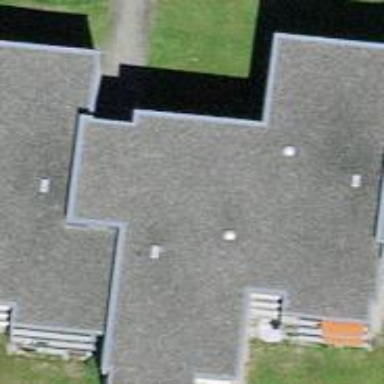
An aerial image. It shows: Residential building.